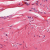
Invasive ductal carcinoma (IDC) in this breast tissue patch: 0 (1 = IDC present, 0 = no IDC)